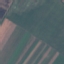
Label: AnnualCrop